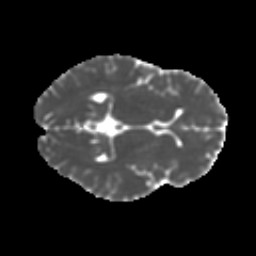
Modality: MD
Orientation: axial
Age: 16
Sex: male
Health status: ill
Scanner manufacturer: ge
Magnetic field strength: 3 T
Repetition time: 6.752 s
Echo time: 0.079 s